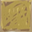
Piece: xx